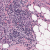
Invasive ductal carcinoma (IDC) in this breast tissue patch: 1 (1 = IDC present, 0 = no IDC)